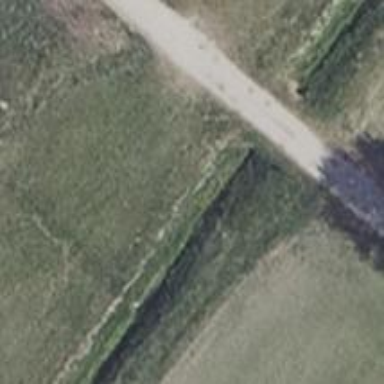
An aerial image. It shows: Culvert tunnel.